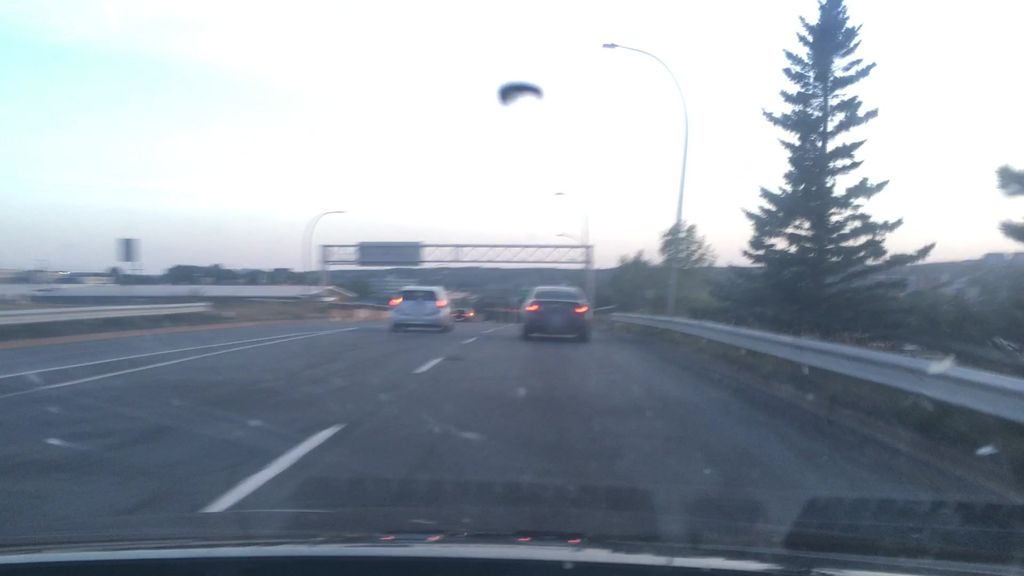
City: halifax